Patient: sex F, age 62
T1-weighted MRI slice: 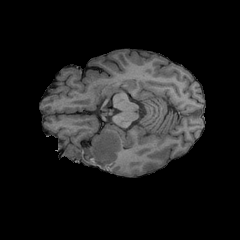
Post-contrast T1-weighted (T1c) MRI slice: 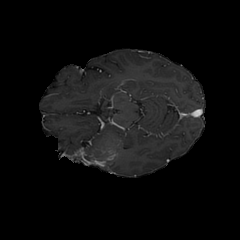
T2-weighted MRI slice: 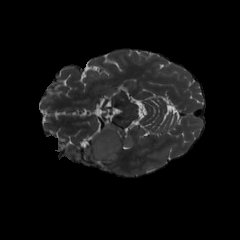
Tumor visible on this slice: yes
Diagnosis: Glioblastoma, IDH-wildtype
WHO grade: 4